Question: I am using Datepicker in Android. I get a tottaly Bizzare UI in Jellybean.

Here is the Layout Code:
'''
<?xml version="1.0" encoding="utf-8"?>
<ScrollView
xmlns:android="http://schemas.android.com/apk/res/android"
android:id="@+id/scrollView1"
android:layout_width="fill_parent"
android:layout_height="fill_parent" >
<TableLayout xmlns:android="http://schemas.android.com/apk/res/android"
android:id="@+id/RelativeLayout01"
android:layout_width="fill_parent"
android:layout_height="wrap_content" >
<TableRow
android:id="@+id/tableRow1"
android:layout_width="match_parent"
android:layout_height="wrap_content"
android:layout_margin="10dp" >
<TextView
android:id="@+id/textView1"
android:layout_width="0dp"
android:layout_height="wrap_content"
android:layout_weight="1"
android:text="@string/stores"
android:textAppearance="?android:attr/textAppearanceMedium" />
<Spinner
android:id="@+id/spinner_sales_store"
android:layout_width="0dp"
android:layout_height="wrap_content"
android:layout_weight="1" />
</TableRow>
<TableRow
android:id="@+id/tableRow2"
android:layout_width="match_parent"
android:layout_height="wrap_content"
android:layout_margin="10dp" >
<TextView
android:id="@+id/textView2"
android:layout_width="0dp"
android:layout_height="wrap_content"
android:layout_weight="1"
android:text="@string/products"
android:textAppearance="?android:attr/textAppearanceMedium" />
<Spinner
android:id="@+id/spinner_sales_product"
android:layout_width="0dp"
android:layout_height="wrap_content"
android:layout_weight="1" />
</TableRow>
<TableRow
android:id="@+id/tableRow3"
android:layout_width="match_parent"
android:layout_height="wrap_content"
android:layout_margin="10dp" >
<TextView
android:id="@+id/textView3"
android:layout_width="0dp"
android:layout_height="wrap_content"
android:layout_weight="1"
android:text="@string/quantities"
android:textAppearance="?android:attr/textAppearanceMedium" />
<Spinner
android:id="@+id/spinner_sales_quantity"
android:layout_width="0dp"
android:layout_height="wrap_content"
android:layout_weight="1" />
</TableRow>
<TableRow
android:id="@+id/tableRow4"
android:layout_width="match_parent"
android:layout_height="wrap_content"
android:layout_margin="10dp" >
<TextView
android:id="@+id/textView4"
android:layout_width="0dp"
android:layout_height="wrap_content"
android:layout_weight="1"
android:text="Price"
android:textAppearance="?android:attr/textAppearanceMedium" />
<TextView
android:id="@+id/textView_sales_price"
android:layout_width="0dp"
android:layout_height="wrap_content"
android:layout_weight="1"
android:text="------"
android:textAppearance="?android:attr/textAppearanceMedium" />
</TableRow>
<TableRow
android:id="@+id/tableRow5"
android:layout_width="match_parent"
android:layout_height="wrap_content"
android:layout_margin="10dp" >
<TextView
android:id="@+id/textView5"
android:layout_width="0dp"
android:layout_height="wrap_content"
android:layout_weight="1"
android:text="No of Items"
android:textAppearance="?android:attr/textAppearanceMedium" />
<EditText
android:id="@+id/txt_sales_num"
android:layout_width="0dp"
android:layout_height="wrap_content"
android:layout_weight="1" />
</TableRow>
<TableRow
android:id="@+id/tableRow6a"
android:layout_width="match_parent"
android:layout_height="wrap_content"
android:layout_margin="5dp" >
<TextView
android:id="@+id/textView6a"
android:layout_width="0dp"
android:layout_height="wrap_content"
android:layout_weight="1"
android:text="Order Date"
android:textAppearance="?android:attr/textAppearanceMedium" />
</TableRow>
<TableRow
android:id="@+id/tableRow6b"
android:layout_width="match_parent"
android:layout_height="wrap_content"
android:layout_margin="5dp" >
<android.widget.DatePicker
android:id="@+id/dpicker_sales_Order_date"
android:layout_width="match_parent"
android:layout_height="wrap_content" />
</TableRow>
<TableRow
android:id="@+id/tableRow7a"
android:layout_width="match_parent"
android:layout_height="wrap_content"
android:layout_margin="2dp">
<TextView
android:id="@+id/textView7"
android:layout_width="0dp"
android:layout_height="wrap_content"
android:layout_weight="1"
android:text="Issue Date"
android:textAppearance="?android:attr/textAppearanceMedium" />
</TableRow>
<TableRow
android:id="@+id/tableRow7b"
android:layout_width="match_parent"
android:layout_height="wrap_content"
android:layout_margin="5dp" >
<android.widget.DatePicker
android:id="@+id/dpicker_sales_Issue_date"
android:layout_width="match_parent"
android:layout_height="wrap_content"
android:layout_gravity="right" />
</TableRow>
<TableRow
android:id="@+id/tableRow8"
android:layout_width="match_parent"
android:layout_height="wrap_content"
android:gravity="center_horizontal">
<Button
android:id="@+id/btn_sales_save"
style="@style/ButtonStyle_menu"
android:layout_height="wrap_content"
android:layout_width="wrap_content"
android:background="@drawable/custom_button"
android:text="@string/save"
android:onClick="saveClicked_Sales" />
</TableRow>
</TableLayout>
</ScrollView>
'''
Have you experienced any such Issues?
Is there any way to show just the UI as in GingerBread?
There is no code in the Activity. Just the xml codings.
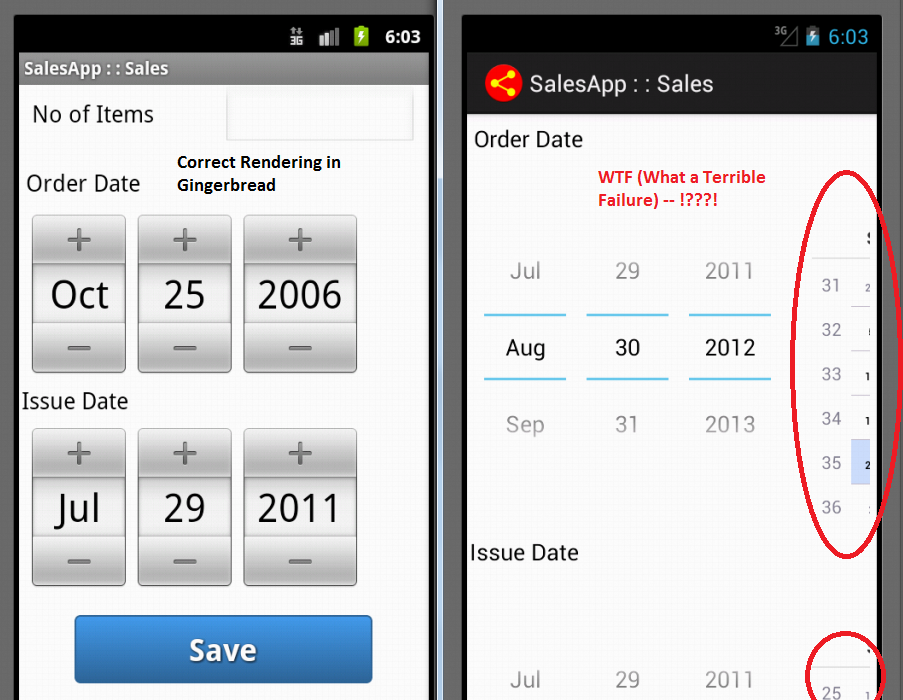
Answer: Add 'android:calendarViewShown="false"' to your '<DatePicker>' element to suppress the calendar, if you do not wish to make room for it.